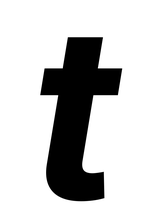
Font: Inter-Italic_Bold_Italic